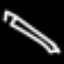
Label: pencil